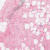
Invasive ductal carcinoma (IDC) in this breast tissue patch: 0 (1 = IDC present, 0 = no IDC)